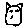
Label: cat